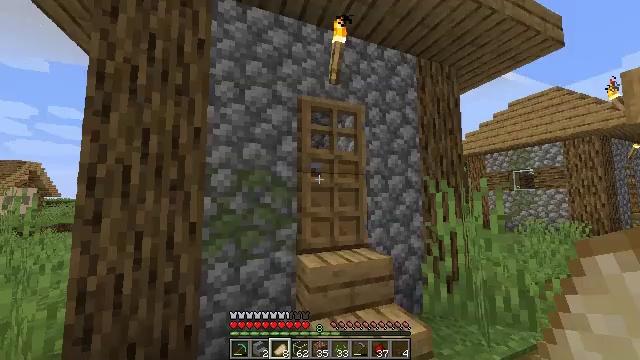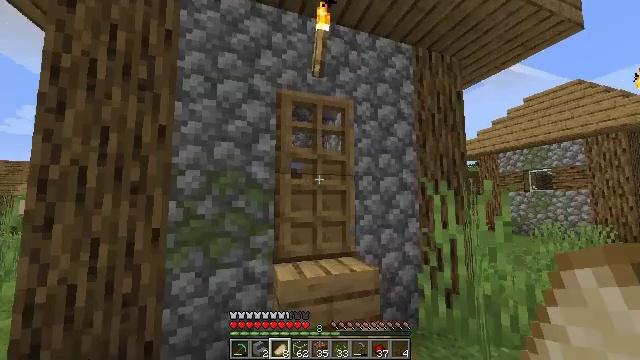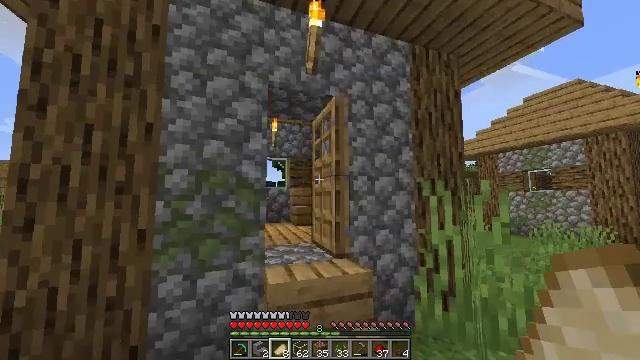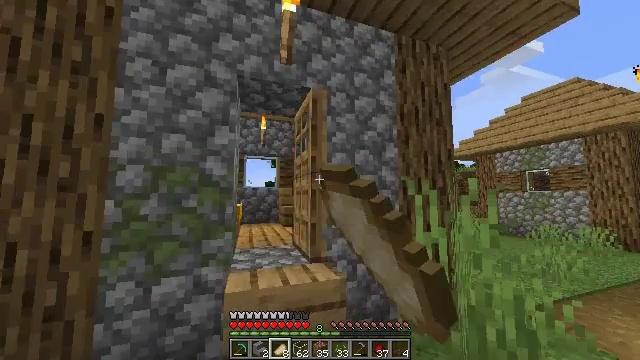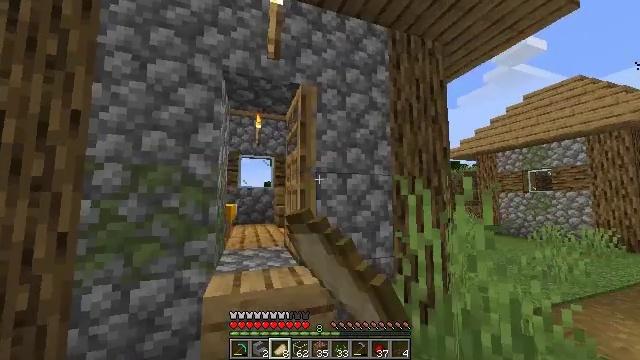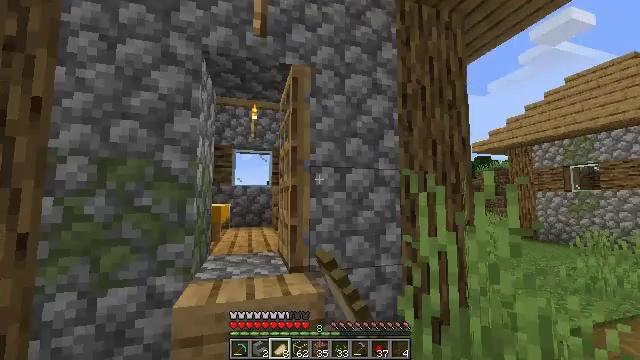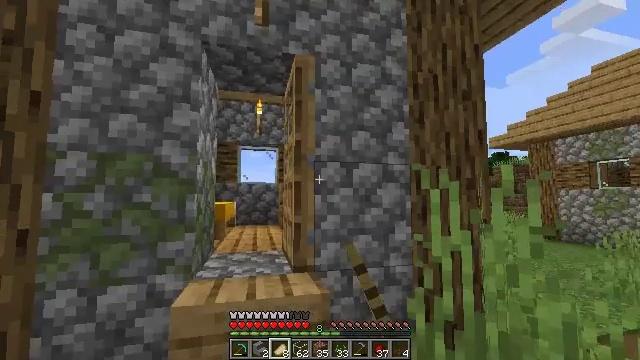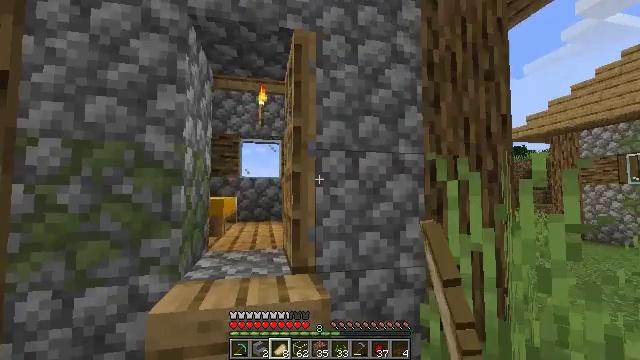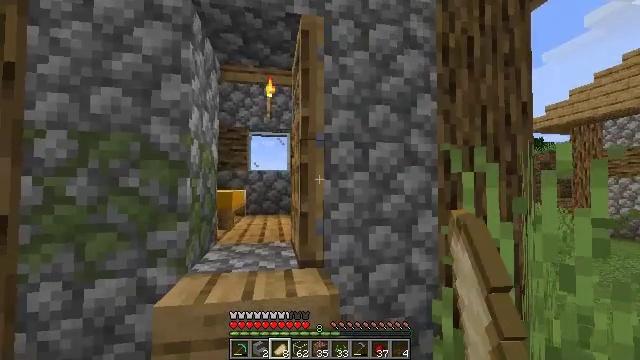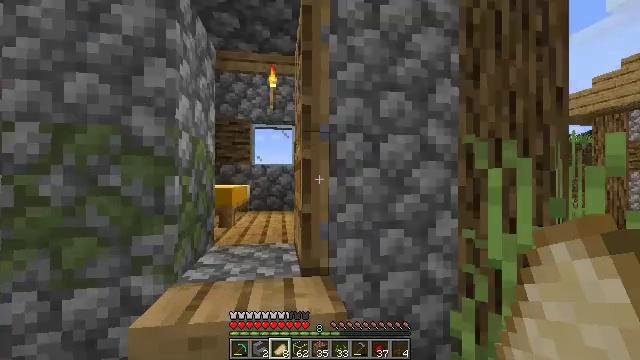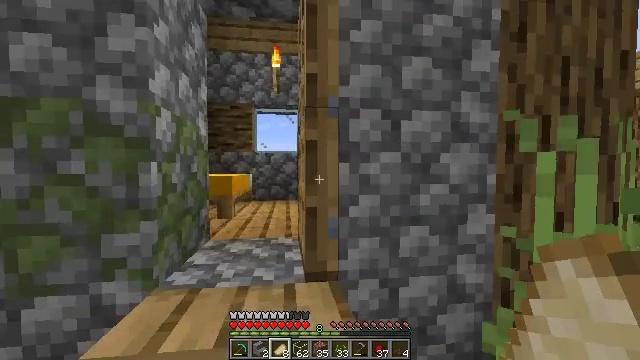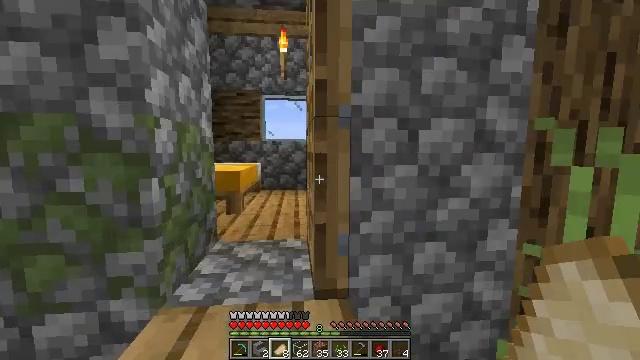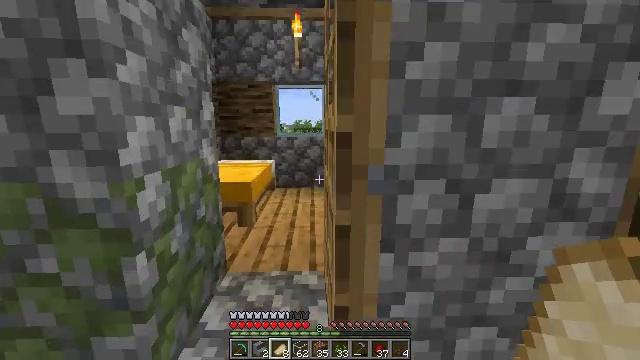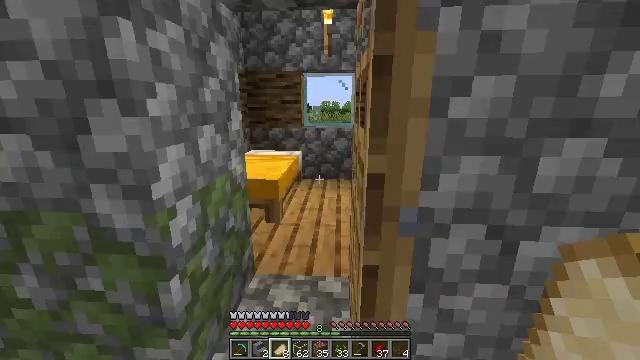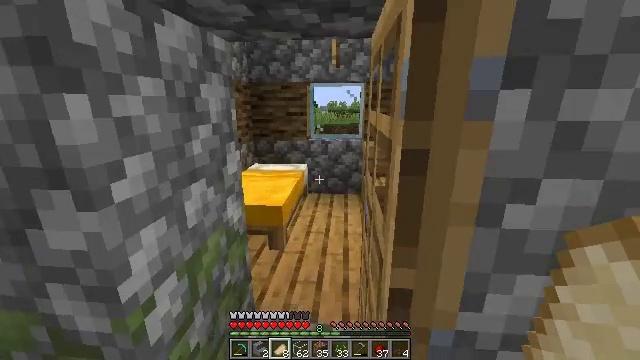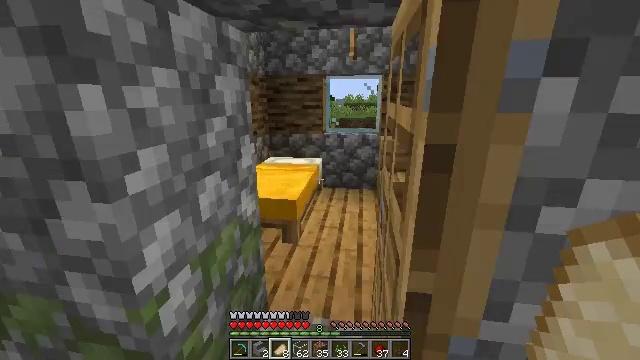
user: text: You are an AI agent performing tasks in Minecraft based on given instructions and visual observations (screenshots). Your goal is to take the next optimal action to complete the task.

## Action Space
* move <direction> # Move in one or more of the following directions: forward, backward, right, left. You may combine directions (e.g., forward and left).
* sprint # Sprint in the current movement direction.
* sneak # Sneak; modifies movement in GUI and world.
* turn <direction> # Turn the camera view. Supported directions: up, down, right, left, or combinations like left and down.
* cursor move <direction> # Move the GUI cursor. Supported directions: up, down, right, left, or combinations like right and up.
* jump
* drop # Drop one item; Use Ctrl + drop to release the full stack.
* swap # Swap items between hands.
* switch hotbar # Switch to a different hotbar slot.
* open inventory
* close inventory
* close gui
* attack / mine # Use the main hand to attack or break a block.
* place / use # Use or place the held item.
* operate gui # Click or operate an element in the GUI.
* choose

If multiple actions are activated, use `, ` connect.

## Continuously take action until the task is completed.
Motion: motion action
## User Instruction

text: Destroy the yellow bed to recycle it.
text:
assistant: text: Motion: move forward and move right, turn left
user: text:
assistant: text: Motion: move forward and move right, use / place
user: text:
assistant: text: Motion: move right, use / place
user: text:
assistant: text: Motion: use / place
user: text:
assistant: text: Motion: turn left
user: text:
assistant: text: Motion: move forward, turn left
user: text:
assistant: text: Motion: move forward, turn left and down
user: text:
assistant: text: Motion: move forward, turn left and down
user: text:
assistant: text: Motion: move forward, turn left and down
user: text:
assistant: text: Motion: move forward, turn left and down
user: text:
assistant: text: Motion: move forward, turn left and down
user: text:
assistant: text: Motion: move forward, turn left and down
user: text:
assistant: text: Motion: move forward, turn left and down
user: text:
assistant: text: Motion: move forward, turn left
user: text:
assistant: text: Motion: move forward, turn left and down
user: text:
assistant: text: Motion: move forward, turn left and down
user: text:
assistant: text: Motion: move forward, turn left
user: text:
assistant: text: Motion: move forward and move left
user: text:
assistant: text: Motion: move forward and move left, turn down
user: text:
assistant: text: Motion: move forward and move left, turn right and down
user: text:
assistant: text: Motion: move forward, turn right and down
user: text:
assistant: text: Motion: move forward, turn right and down
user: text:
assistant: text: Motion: move forward
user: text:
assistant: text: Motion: move forward
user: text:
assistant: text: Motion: move forward, turn down
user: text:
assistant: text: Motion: move forward and move right, turn down
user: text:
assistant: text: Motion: move forward and move right, turn left and down
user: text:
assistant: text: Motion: move forward and move right, turn left and down
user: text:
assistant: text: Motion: move forward and move right, turn left and down
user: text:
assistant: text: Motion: move forward and move right, turn left and down